Question: How can we write a legend that overlay several frames?
Using the 'xpd' parameter, the legend can exit its frame but still cannot enter the next frame.
'''
par(mfrow=c(1,2))
plot(rnorm(120), rnorm(120))
legend(x = -0.1, y=0.1, legend = "Legend that covers both plots", text.col="red", cex=2, box.col="red", xpd=TRUE)
plot(rnorm(120), rnorm(120))
'''

One dummy solution would be to add the same legend on each frame so that they perfectly complement each other. But that would be a real pain.
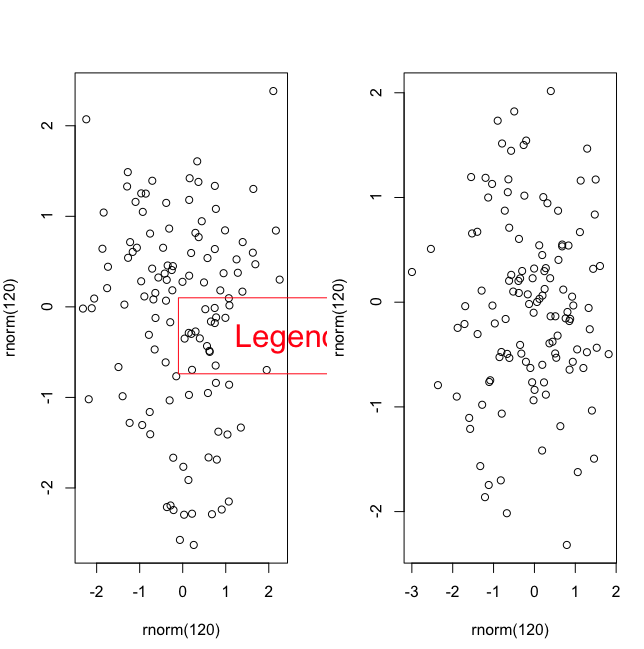
Answer: Using mtext is not so good but maybe!
'''
op=par( mfrow = c( 1, 2 ), oma = c( 1.3, 0, 0, 0 ) )
plot(rnorm(120), rnorm(120))
plot(rnorm(120), rnorm(120))
mtext("Legend that covers both plots", side=1, cex=1.5, col="red",outer = T,
xpd=TRUE)
mtext("Legend that covers both plots", line = -3,cex=1.5, col="red",outer = T)
par(op)
'''